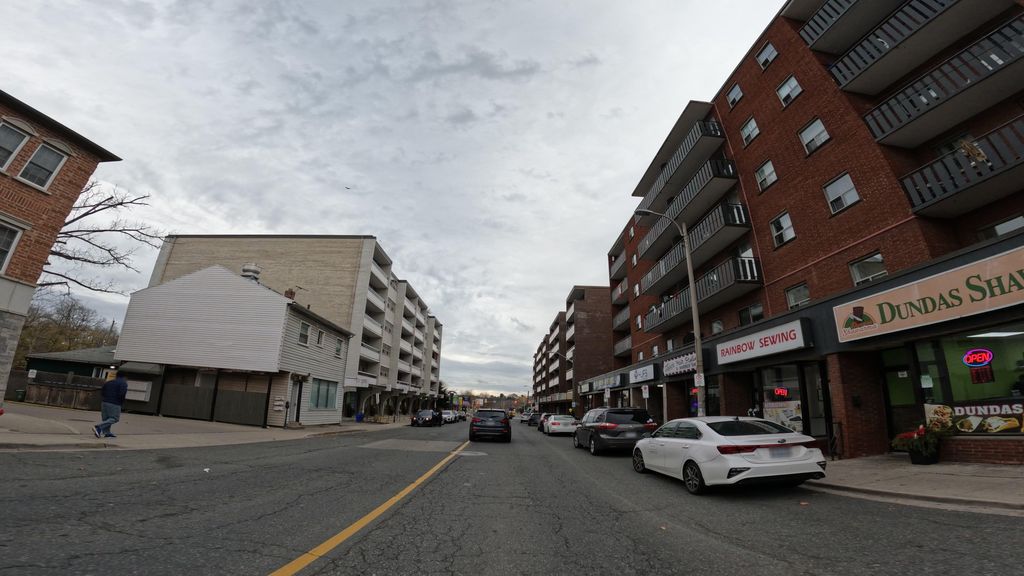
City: hamilton